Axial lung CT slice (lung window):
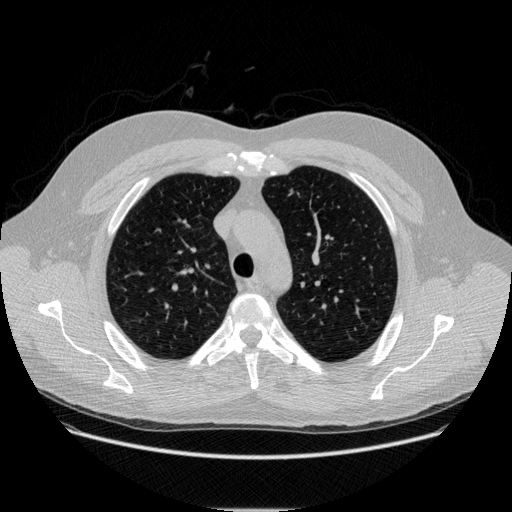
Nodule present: no